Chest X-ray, AP view. Patient: 32 years old, sex M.
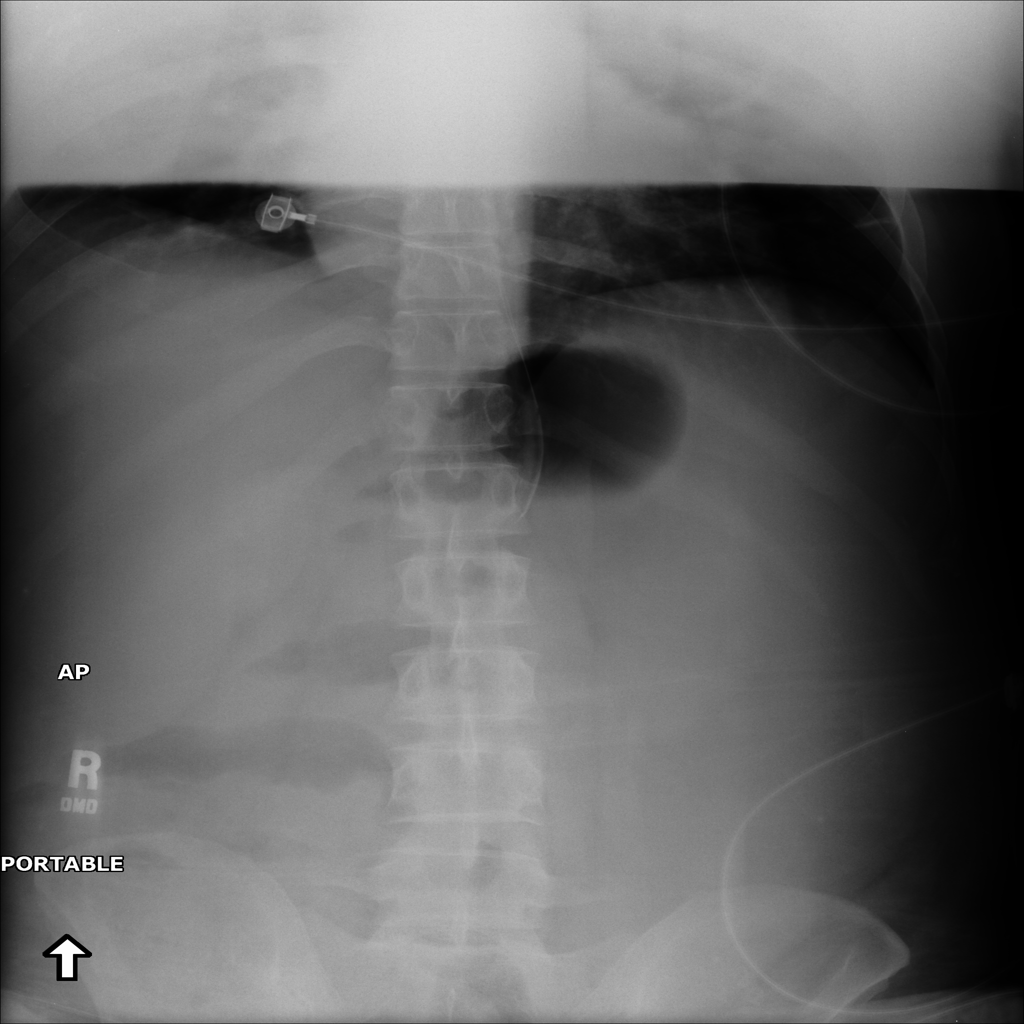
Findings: No Finding